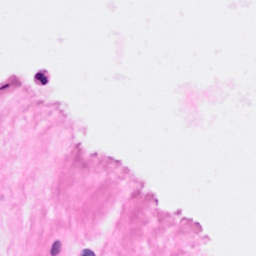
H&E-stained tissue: Breast